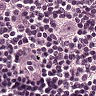
Metastatic tissue present: yes